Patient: sex F, age 26
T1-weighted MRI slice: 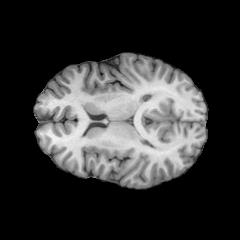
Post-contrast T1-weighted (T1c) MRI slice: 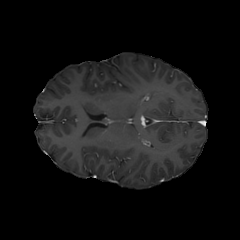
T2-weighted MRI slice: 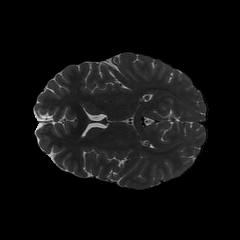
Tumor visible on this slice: no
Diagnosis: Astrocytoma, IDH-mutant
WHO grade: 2